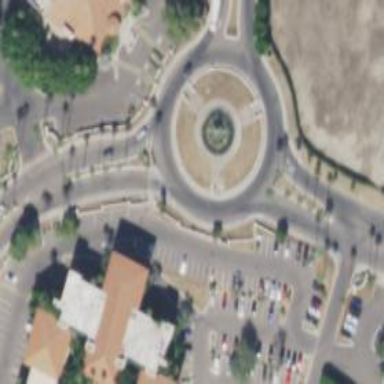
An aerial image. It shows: Tertiary road made of asphalt leading to roundabout junction.